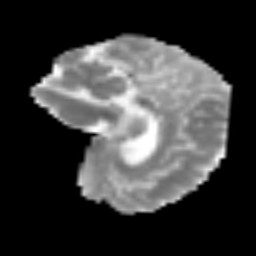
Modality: MD
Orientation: sagittal
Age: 54
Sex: female
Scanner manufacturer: siemens
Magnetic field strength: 3 T
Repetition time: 3.2 s
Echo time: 0.081 s